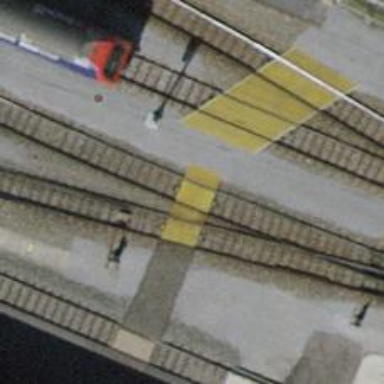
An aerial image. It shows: Uncontrolled railway crossing.